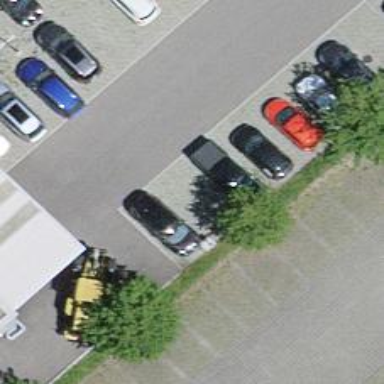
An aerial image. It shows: Charging station.